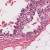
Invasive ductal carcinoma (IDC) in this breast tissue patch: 0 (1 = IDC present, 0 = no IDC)